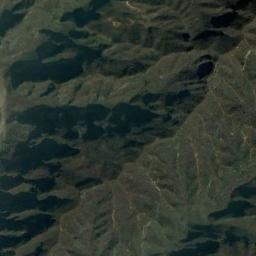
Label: mountain